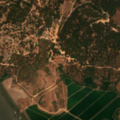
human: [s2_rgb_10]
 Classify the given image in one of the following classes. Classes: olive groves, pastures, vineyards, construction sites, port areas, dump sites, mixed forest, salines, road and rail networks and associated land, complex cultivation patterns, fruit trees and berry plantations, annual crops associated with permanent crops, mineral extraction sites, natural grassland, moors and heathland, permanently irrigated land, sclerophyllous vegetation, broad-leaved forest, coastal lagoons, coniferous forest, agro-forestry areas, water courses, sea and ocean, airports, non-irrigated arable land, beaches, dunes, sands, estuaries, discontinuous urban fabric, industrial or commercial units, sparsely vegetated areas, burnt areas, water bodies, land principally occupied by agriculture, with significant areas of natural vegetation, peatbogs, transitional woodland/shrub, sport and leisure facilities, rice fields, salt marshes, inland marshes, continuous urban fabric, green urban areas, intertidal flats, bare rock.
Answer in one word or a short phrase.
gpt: non-irrigated arable land, rice fields, broad-leaved forest, coniferous forest, mixed forest, estuaries